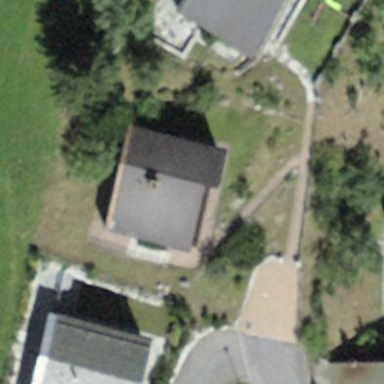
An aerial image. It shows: Building with tiled roof.